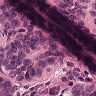
Metastatic tissue present: yes